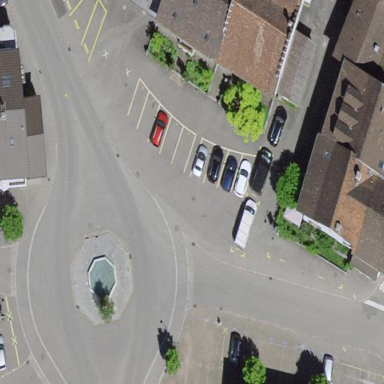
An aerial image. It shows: Parking available on the street side.